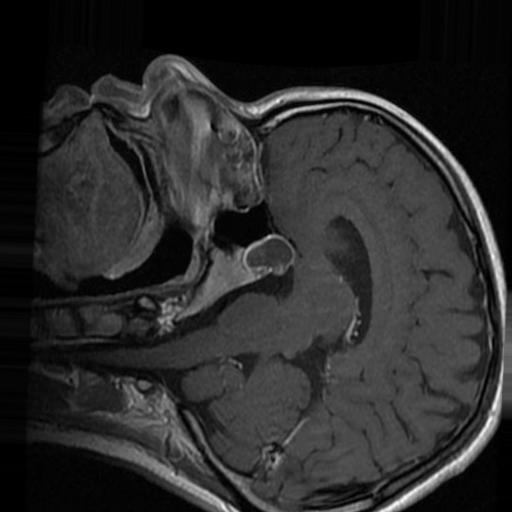
Label: brain_tumor